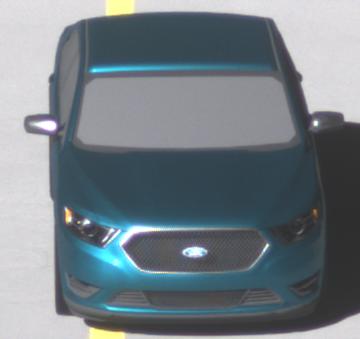
Make: Ford
Model: Taurus
Detailed model: SHO
Model produced from: 2012
Model produced until: 2019
Doors: 4
Color: blue
Road condition: dry road
Daytime: morning or afternoon
Contrast: high contrast